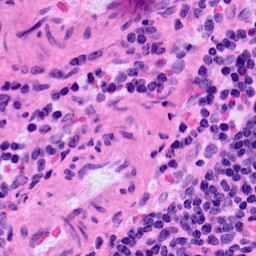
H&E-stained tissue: LymphNode